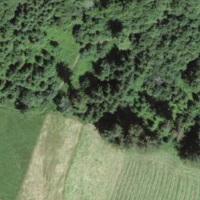
EUNIS habitat code: 41
Species observed at this site:
Equisetum sylvaticum
Vicia sepium
Bistorta officinalis